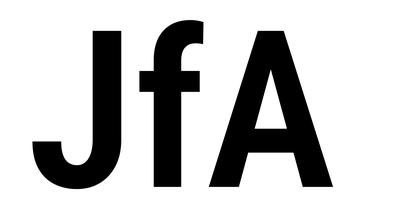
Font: Roboto_Condensed_SemiBold